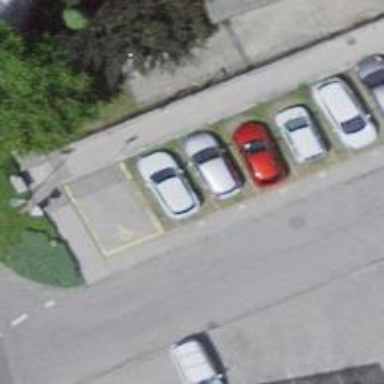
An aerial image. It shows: Charging station.